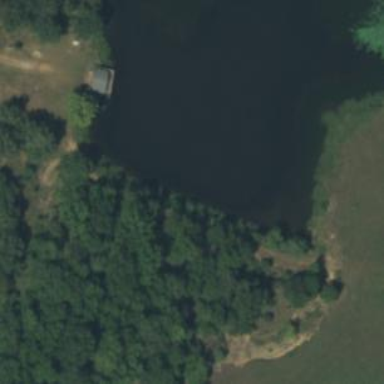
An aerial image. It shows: Reservoir.